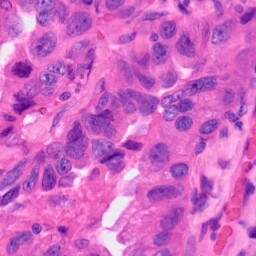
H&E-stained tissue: Lung